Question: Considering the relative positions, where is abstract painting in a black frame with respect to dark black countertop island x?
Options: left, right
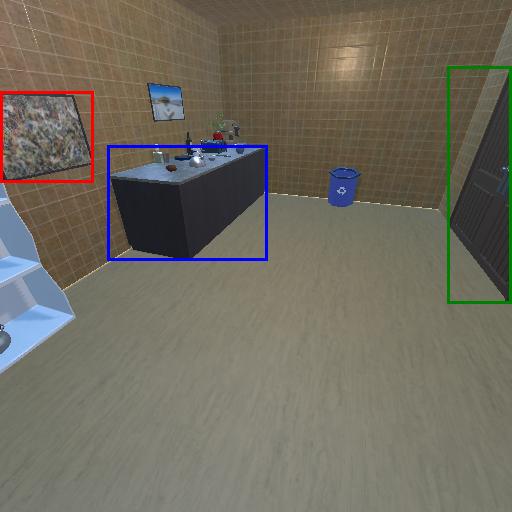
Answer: left